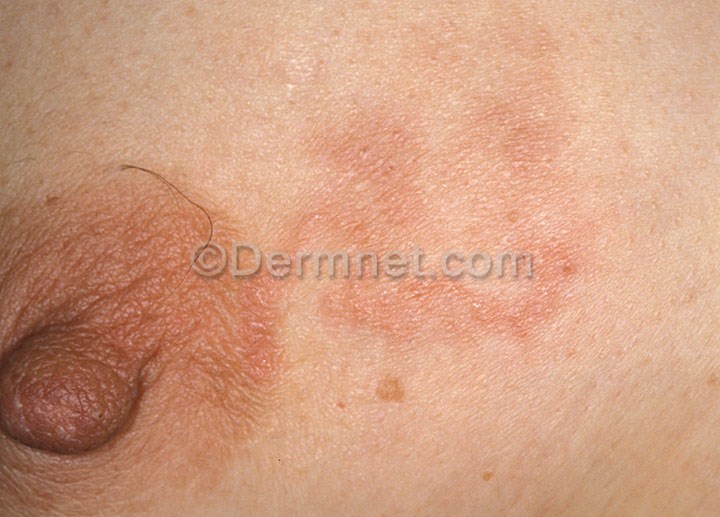
Disease: Scabies Lyme Disease and other Infestations and Bites